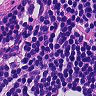
Metastatic tissue present: no